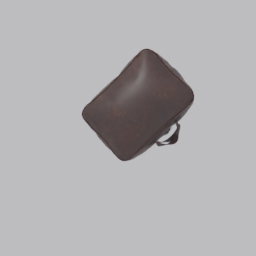
Label: tools